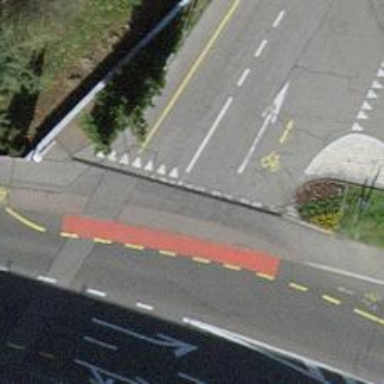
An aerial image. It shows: Road with "give way" sign.